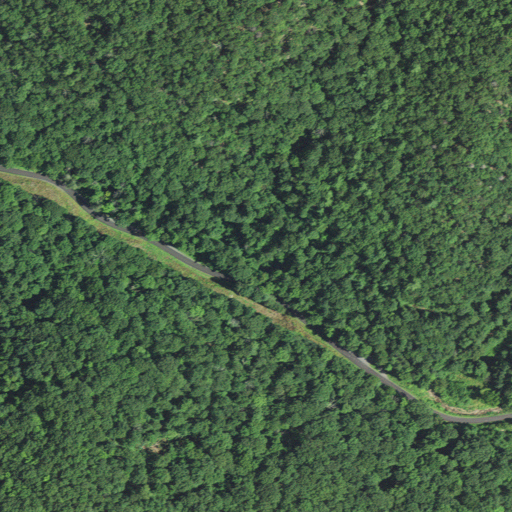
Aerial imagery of gap in West Virginia named Bennett Gap containing deciduous forest, open development, mixed forest, and low intensity development